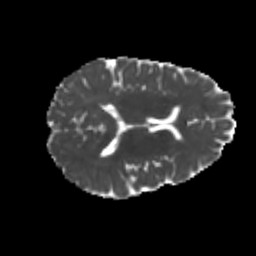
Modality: MD
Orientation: axial
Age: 25
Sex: female
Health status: healthy
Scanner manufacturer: philips
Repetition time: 7.389 s
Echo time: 0.08599 s